Field crop: tomato
Growth stage: 1
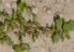
Species: portulaca